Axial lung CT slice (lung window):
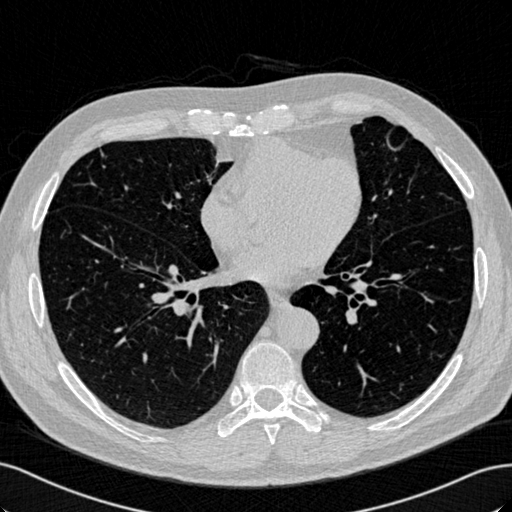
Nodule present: no